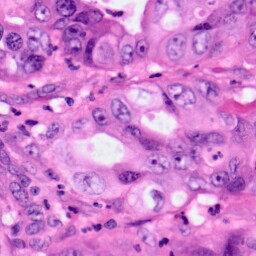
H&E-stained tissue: Pancreatic